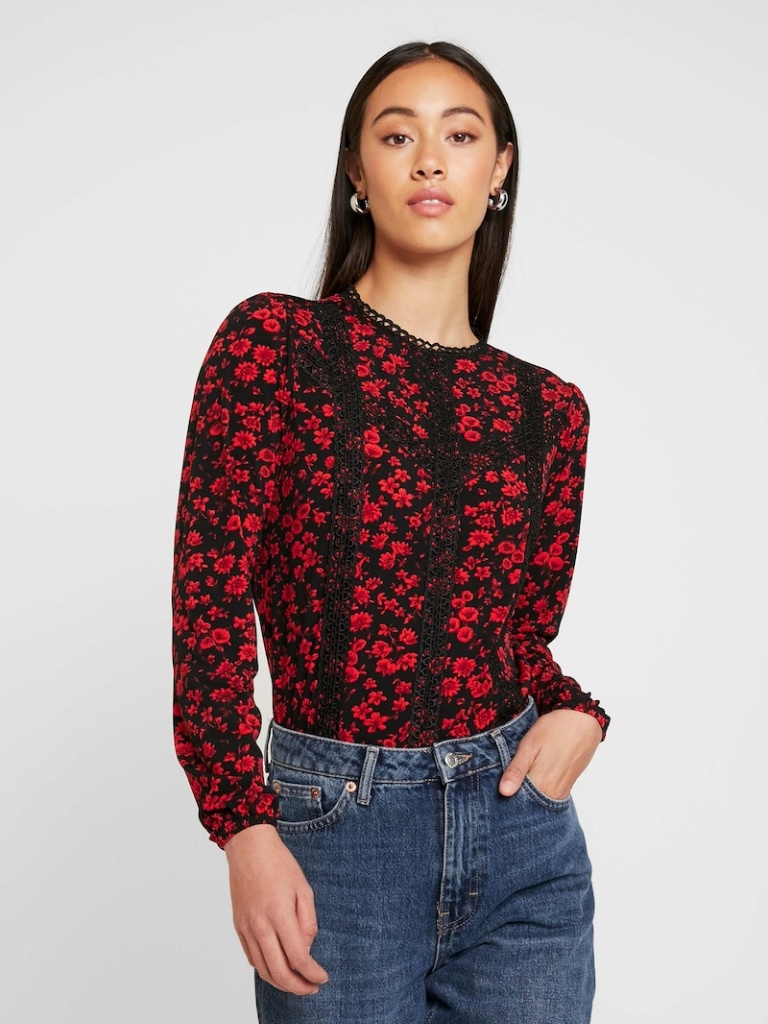
lace fitted a long-sleeved with the sleeves down hip length Fully Tucked in crew blouse